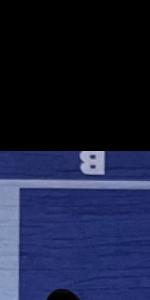
Label: Empty